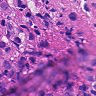
Metastatic tissue present: yes